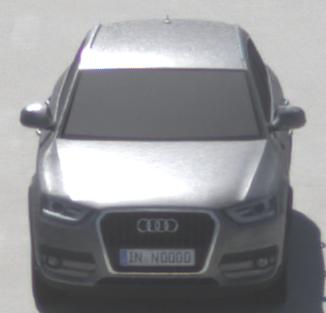
Make: Audi
Model: Q3 1.4 TFSI
Detailed model: Q3 (8U)
Model produced from: 2013/07
Model produced until: 2014/10
Doors: 5
Color: gray
Road condition: dry road
Daytime: midday
Contrast: high contrast